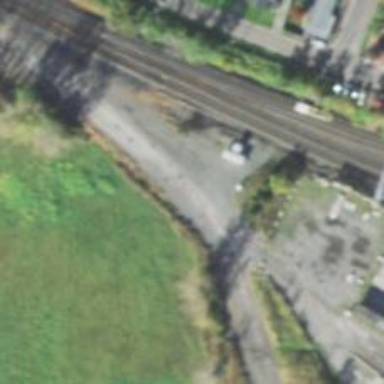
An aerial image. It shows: Level crossing along the railway.